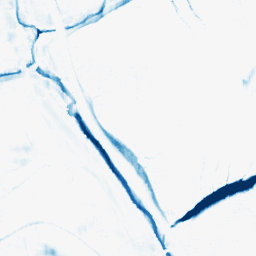
Category: morphological
Decomposition family: morphological_ellipse
Decomposition parameters: operation: closing
width: 20
height: 5
Upsampling method: sinc_hamming
Upsampling parameters: scale: 8
kernel_size: 16
Upsampling scale: 8